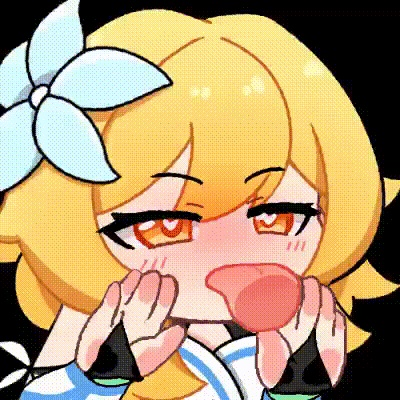
Label: anime